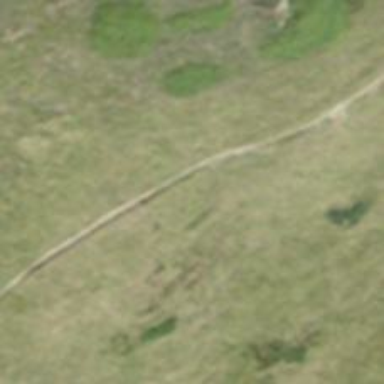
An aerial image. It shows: Excellent visible ground path.